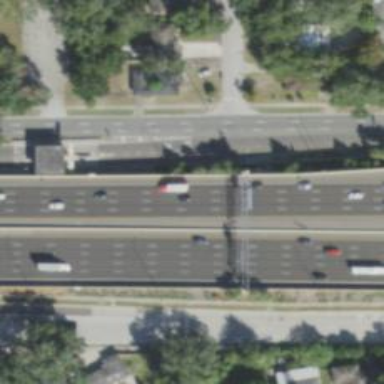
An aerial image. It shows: Motorway link with asphalt surface. The junction is split diamond.